Interaction volume radius: 5 \u00c5
Interaction volume height: 35 \u00c5
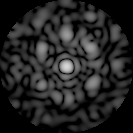
Disorder parameter: 0.5837